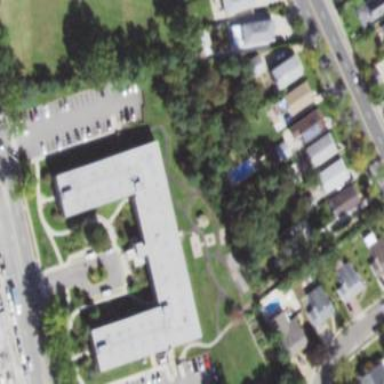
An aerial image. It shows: Office building.